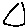
Label: triangle